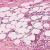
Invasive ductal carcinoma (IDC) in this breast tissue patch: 1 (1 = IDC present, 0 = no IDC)